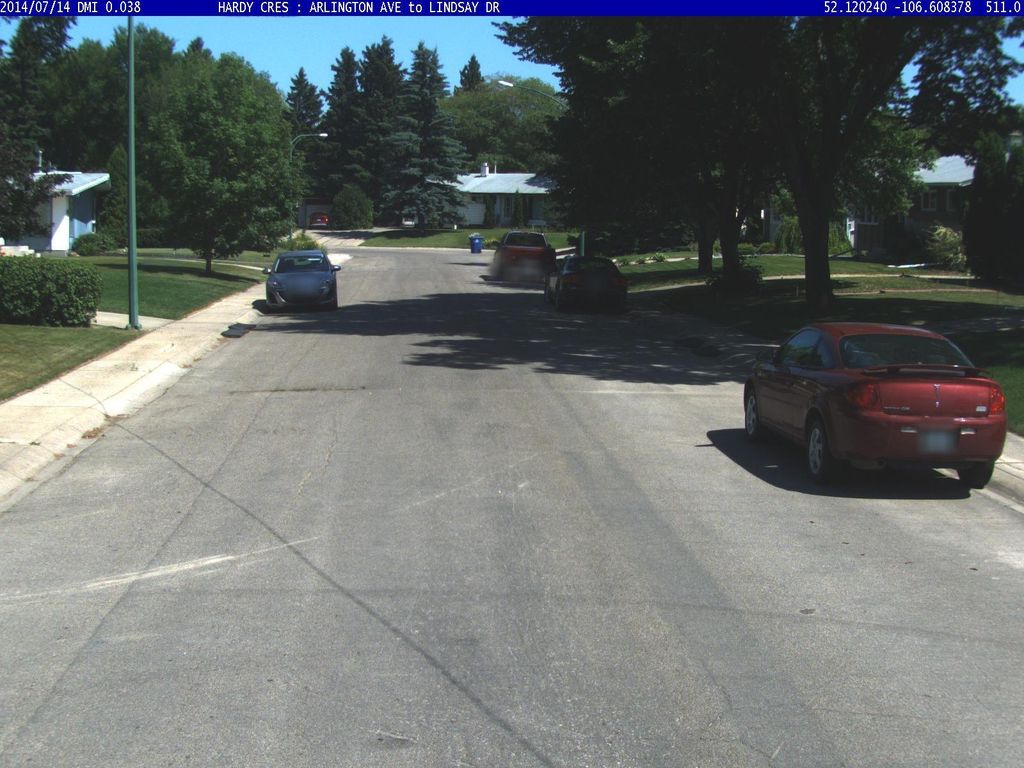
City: saskatoon